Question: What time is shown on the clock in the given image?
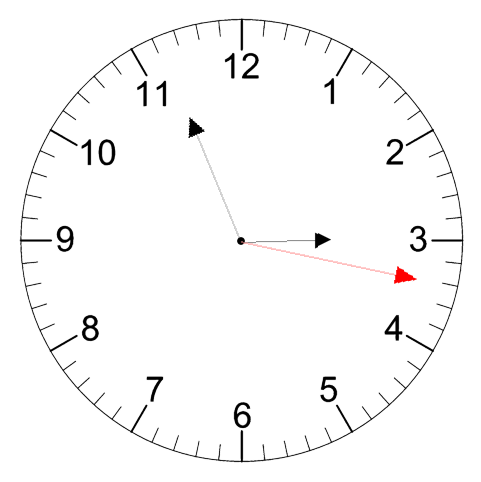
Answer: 02:56:17